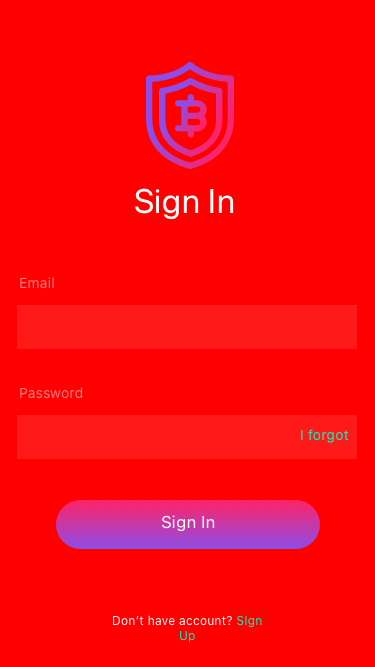
Text in this UI design:
Don’t have account? SIgn Up
Sign In
Sign In
Email
Password
I forgot